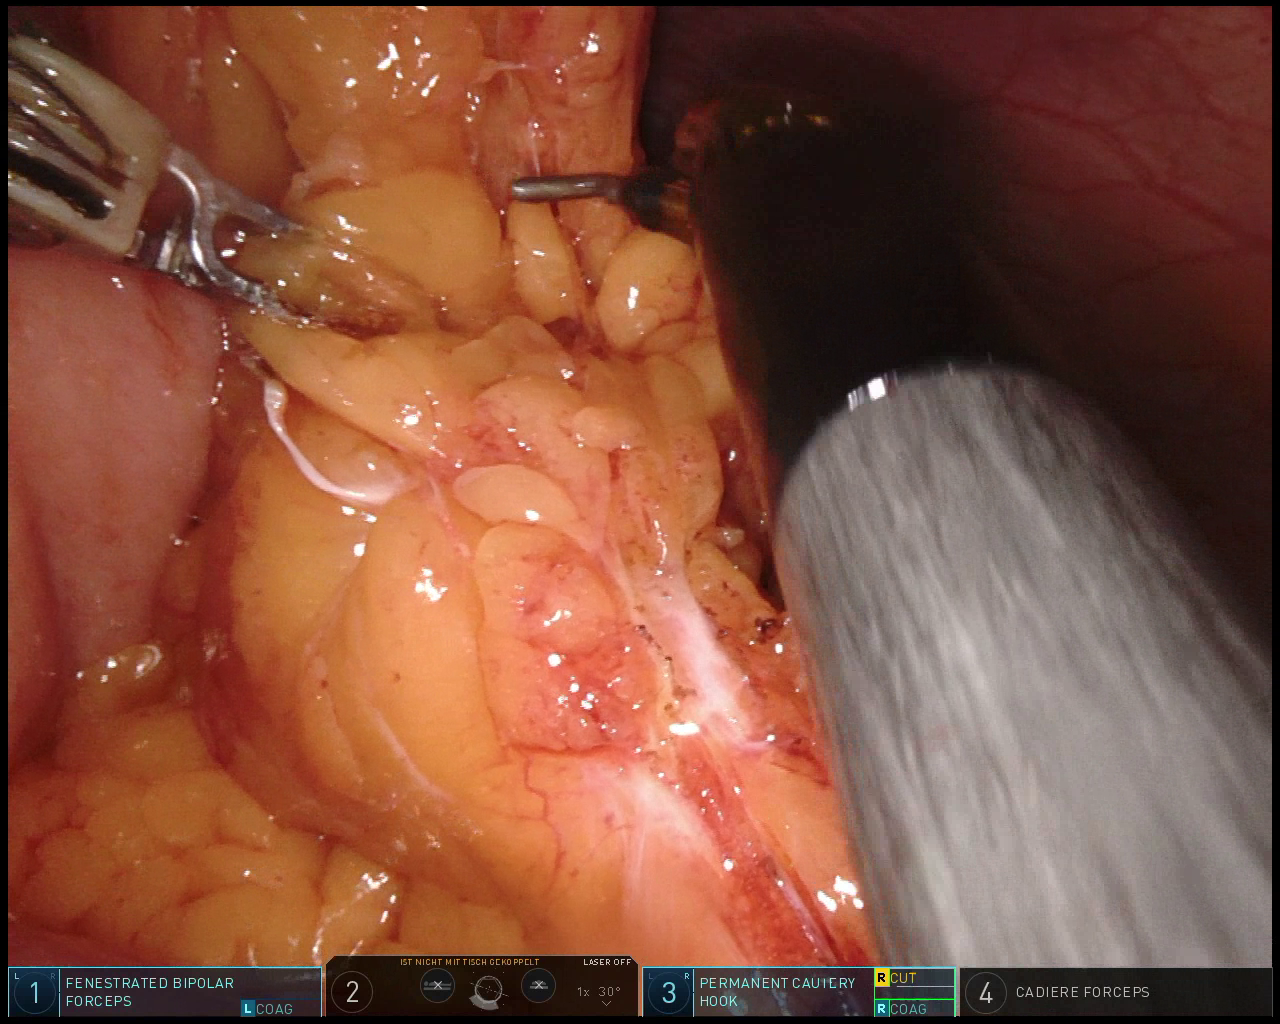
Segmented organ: abdominal_wall
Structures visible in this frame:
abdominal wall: yes
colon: no
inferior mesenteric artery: no
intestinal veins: no
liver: no
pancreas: no
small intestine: no
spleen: no
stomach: yes
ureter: no
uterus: no
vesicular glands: no